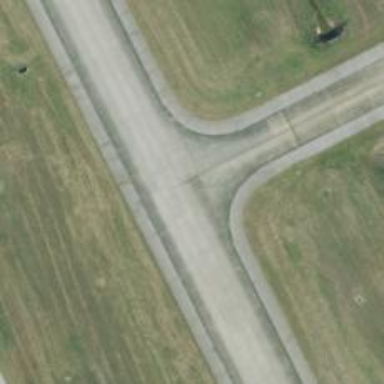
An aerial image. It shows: View of taxiway at the airport.